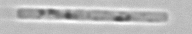
Label: Leptocylindrus